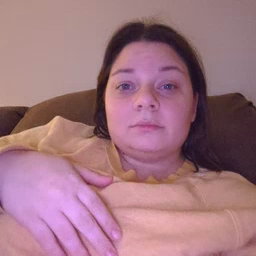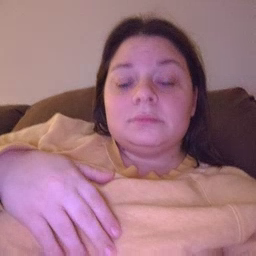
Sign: same